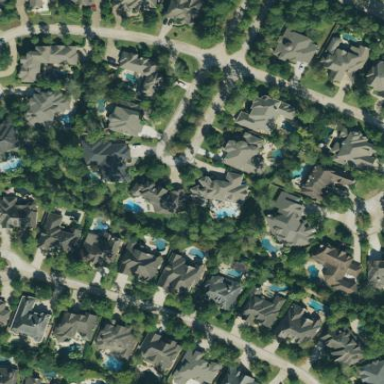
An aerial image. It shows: Residential area within neighborhood.